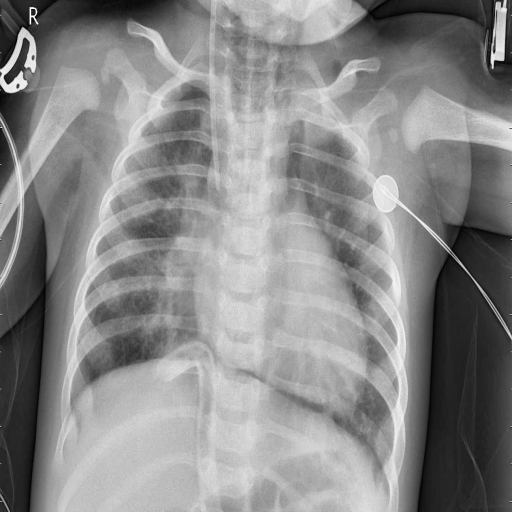
Finding: PNEUMONIA